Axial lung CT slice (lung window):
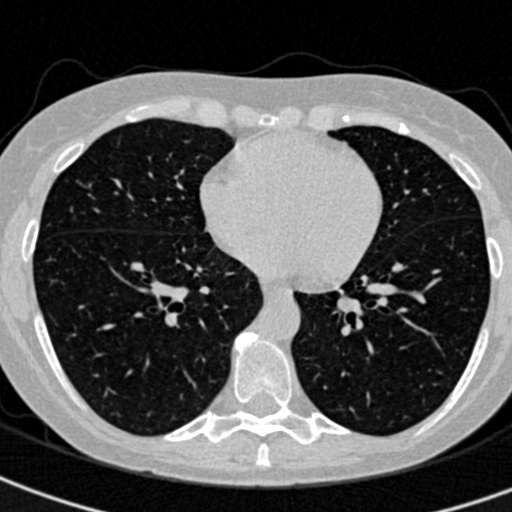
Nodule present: no